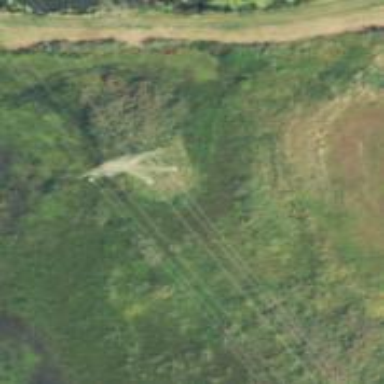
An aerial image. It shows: Lattice structure tower used for power distribution.